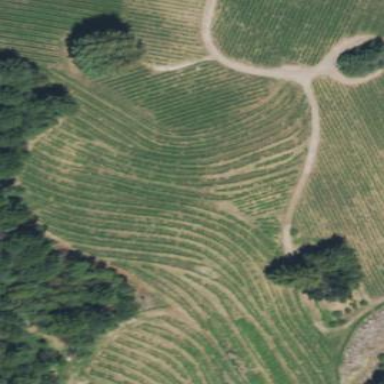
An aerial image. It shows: Vineyard where grapes are grown.